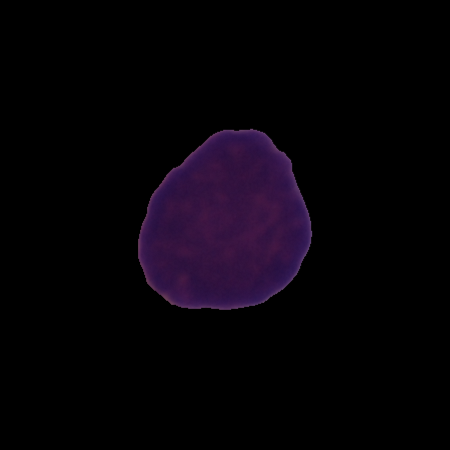
Label: cancer